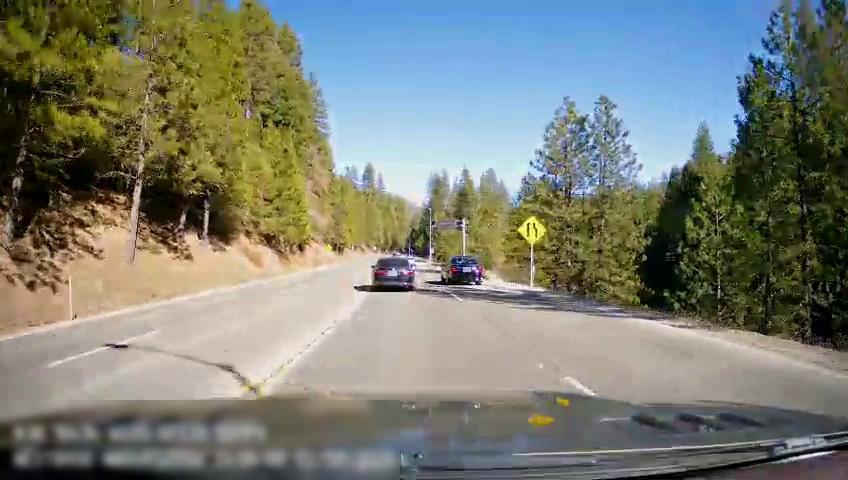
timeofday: Day
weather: Sunny
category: Drivable Space
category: Vehicles | Car
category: Vehicles | Car
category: Lanes | Opposite Lane
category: Lanes | Opposite Lane
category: Lanes | Opposite Lane
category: Lanes | Current Lane
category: Lanes | Current Lane
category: Lanes | Current Lane
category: Traffic | Signs